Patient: sex M, age 35
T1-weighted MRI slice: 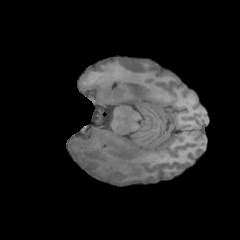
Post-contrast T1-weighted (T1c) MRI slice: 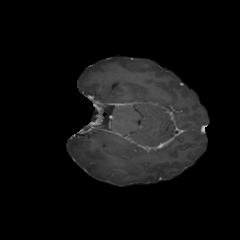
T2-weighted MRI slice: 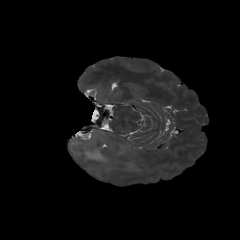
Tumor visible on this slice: yes
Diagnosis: Astrocytoma, IDH-wildtype
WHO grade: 2